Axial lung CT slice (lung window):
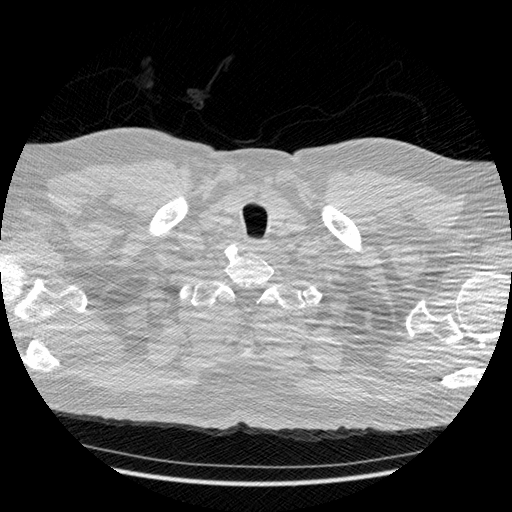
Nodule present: no